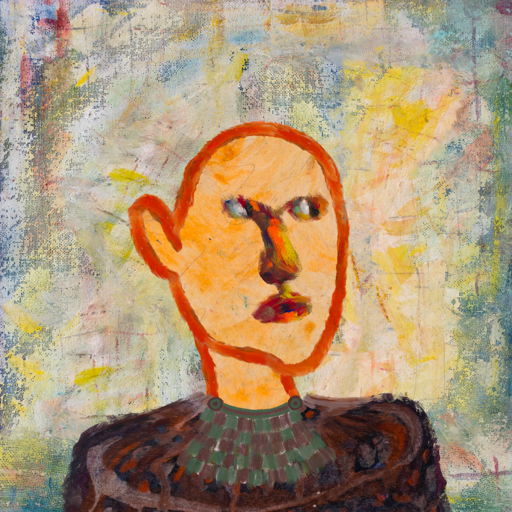
Background: Irani, Head And Neck Side: Experience, Face Side: An_Impression, Bust: Hypocrite, Hair Side: Blank, Head Accessory: Blank, Second Necklace: After_Raid, Necklace: Blank, Baby: Blank